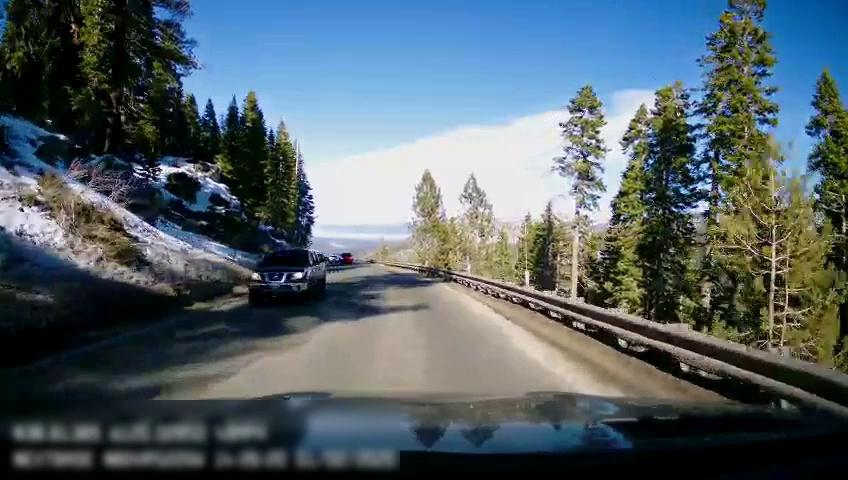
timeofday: Day
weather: Snowy
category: Drivable Space
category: Vehicles | SUV
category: Vehicles | Truck